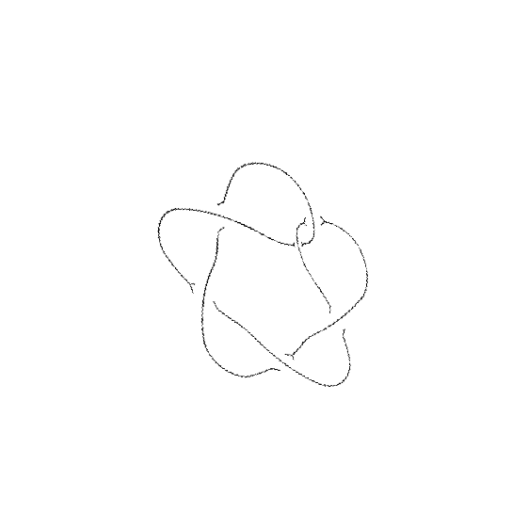
Crossing number: 6